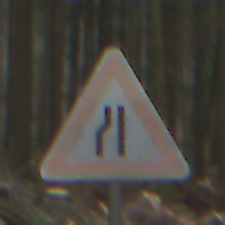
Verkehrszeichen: EinseitigVerengteFahrbahnLinks
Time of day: Midday
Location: Outdoor (Nature)
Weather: Overcast
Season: NotSpecified
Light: Natural